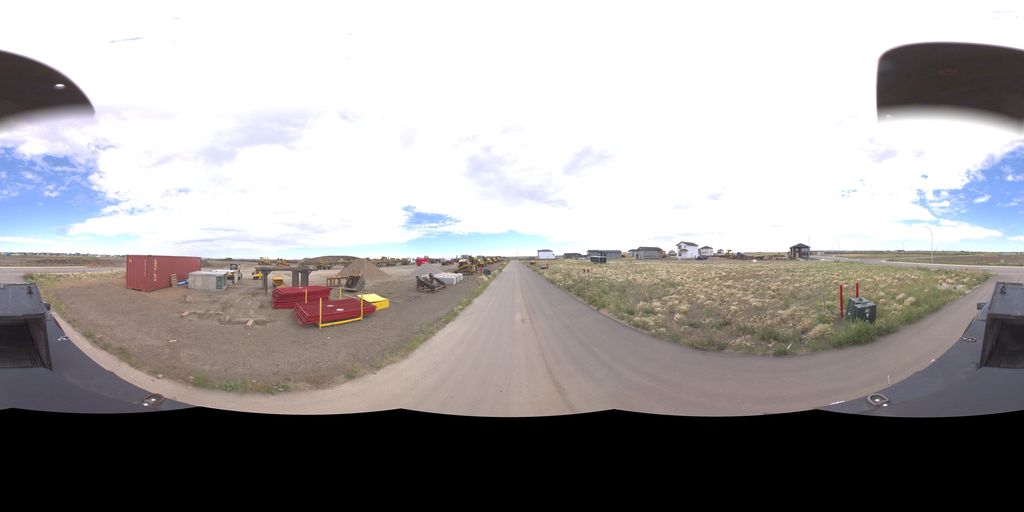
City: saskatoon